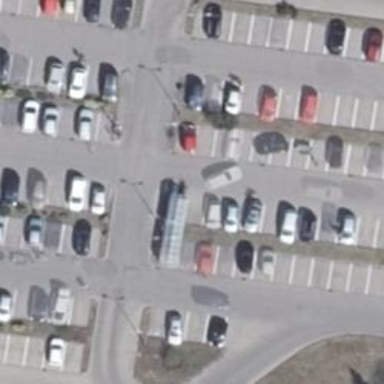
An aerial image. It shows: Road serving as parking aisle.